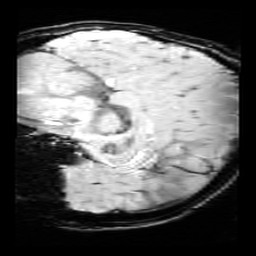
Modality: SWI
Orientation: sagittal
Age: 10
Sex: male
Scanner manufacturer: siemens
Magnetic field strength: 3 T
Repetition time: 0.027 s
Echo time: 0.02 s